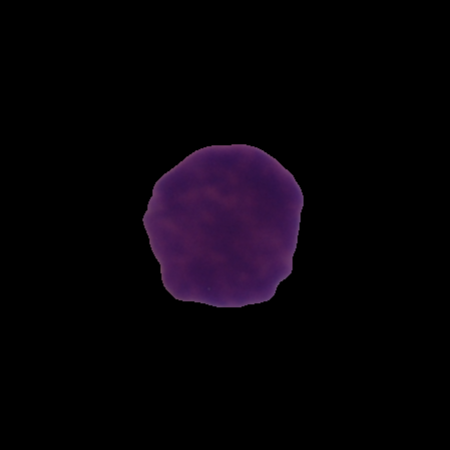
Label: healthy